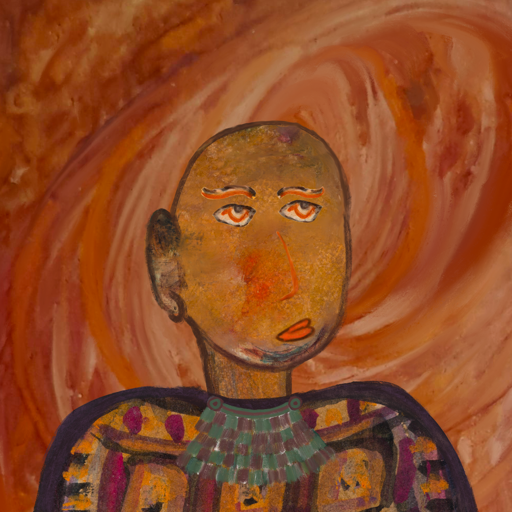
Background: Pious_Lady, Head And Neck Side: Pipe, Face Side: Experience, Bust: Doll, Hair Side: Blank, Head Accessory: Blank, Second Necklace: After_Raid, Necklace: Blank, Baby: Blank